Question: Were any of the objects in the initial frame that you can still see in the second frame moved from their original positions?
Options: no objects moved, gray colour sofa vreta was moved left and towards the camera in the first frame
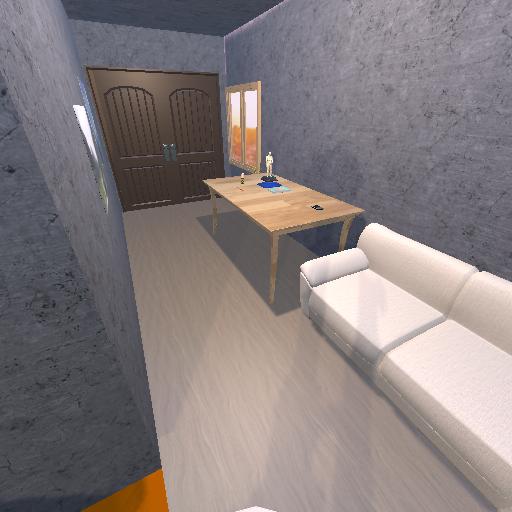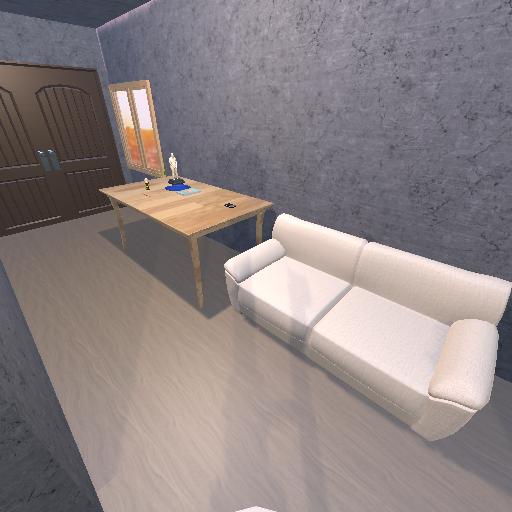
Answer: no objects moved